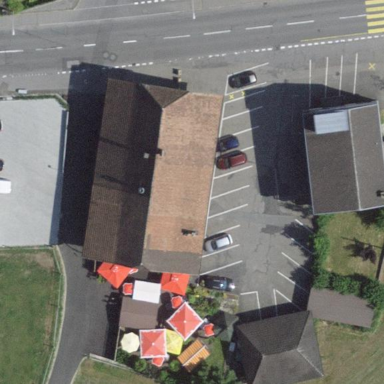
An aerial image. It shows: Restaurant building.